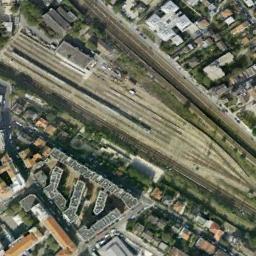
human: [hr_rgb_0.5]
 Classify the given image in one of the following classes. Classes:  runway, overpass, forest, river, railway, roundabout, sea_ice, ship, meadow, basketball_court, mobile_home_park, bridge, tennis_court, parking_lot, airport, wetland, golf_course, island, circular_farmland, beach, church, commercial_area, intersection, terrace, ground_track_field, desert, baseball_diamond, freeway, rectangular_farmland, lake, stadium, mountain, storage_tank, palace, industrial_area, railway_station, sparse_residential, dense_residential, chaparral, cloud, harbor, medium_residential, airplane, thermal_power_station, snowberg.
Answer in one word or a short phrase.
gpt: railway_station